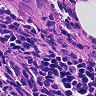
Metastatic tissue present: yes